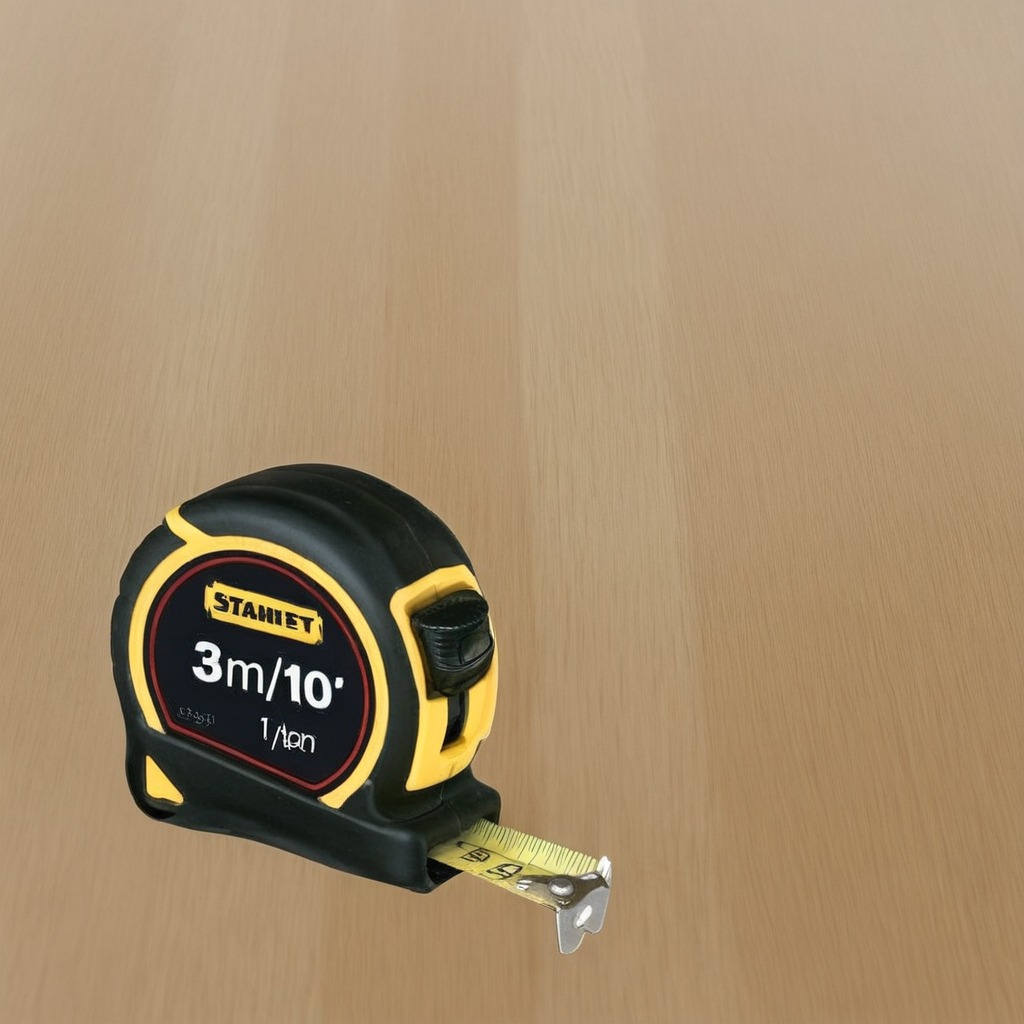
A measuring tape lies on a plywood surface in a paint workshop lit by afternoon window light.